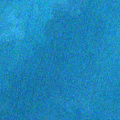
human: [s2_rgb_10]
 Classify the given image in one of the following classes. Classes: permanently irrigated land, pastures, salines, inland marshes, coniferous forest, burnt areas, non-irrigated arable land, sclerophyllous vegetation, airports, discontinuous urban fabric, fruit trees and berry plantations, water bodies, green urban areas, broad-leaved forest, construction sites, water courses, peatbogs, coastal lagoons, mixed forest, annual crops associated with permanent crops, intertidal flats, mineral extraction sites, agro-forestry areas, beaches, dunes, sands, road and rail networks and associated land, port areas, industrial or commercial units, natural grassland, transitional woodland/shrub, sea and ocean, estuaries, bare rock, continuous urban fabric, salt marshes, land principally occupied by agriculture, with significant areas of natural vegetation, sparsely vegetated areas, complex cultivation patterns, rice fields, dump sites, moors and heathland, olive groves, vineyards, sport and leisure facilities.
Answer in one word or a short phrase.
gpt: sea and ocean